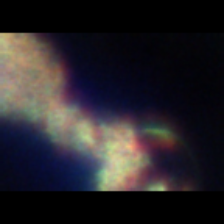
Taxon: Unknown_detritus
Group: Unknown